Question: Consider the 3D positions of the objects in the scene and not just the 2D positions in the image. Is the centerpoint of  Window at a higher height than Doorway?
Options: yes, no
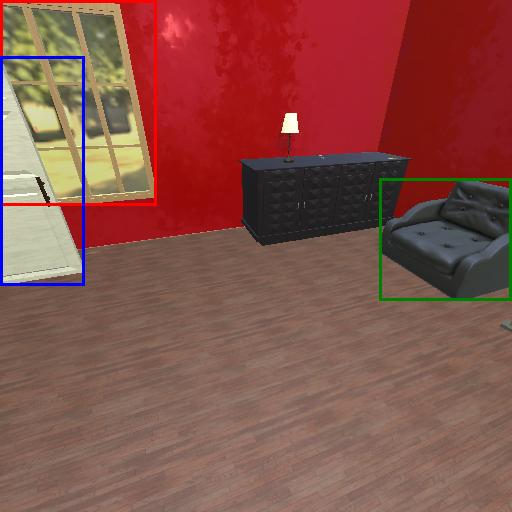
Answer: yes